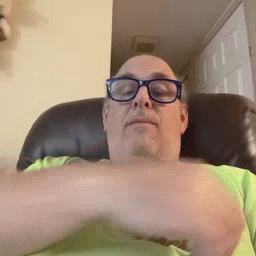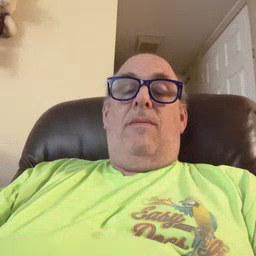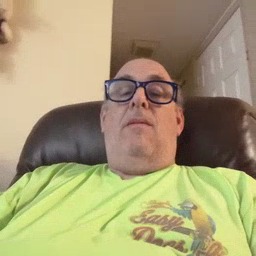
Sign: arm